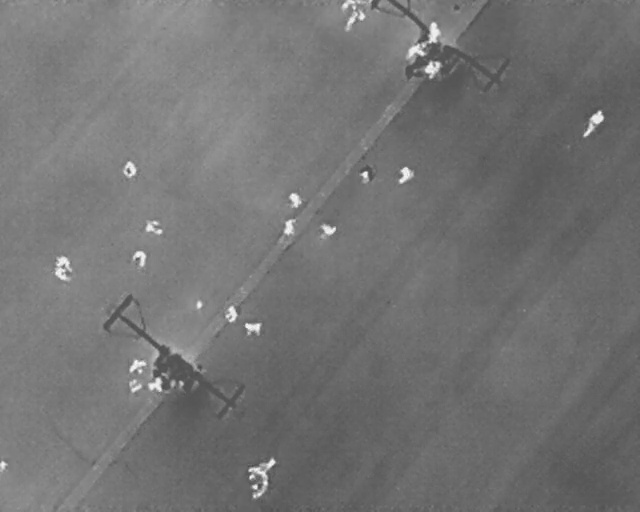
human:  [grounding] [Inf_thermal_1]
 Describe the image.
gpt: In the satellite image, there is  <ref>7 medium person </ref> <box>[[62, 32, 64, 35, 2], [55, 32, 58, 35, 2], [50, 43, 52, 46, 2], [44, 37, 47, 40, 2], [43, 42, 46, 45, 2], [34, 59, 37, 62, 2], [38, 62, 40, 65, 2]]</box> located at center,  <ref>1 large person </ref> <box>[[90, 22, 95, 25, 29]]</box> located at top right,  <ref>4 medium person </ref> <box>[[65, 12, 69, 15, 2], [65, 4, 69, 7, 2], [63, 8, 65, 12, 156], [53, 0, 55, 2, 2]]</box> located at top,  <ref>1 large person </ref> <box>[[52, 2, 57, 5, 28]]</box> located at top,  <ref>4 medium person </ref> <box>[[18, 31, 21, 34, 2], [22, 42, 25, 46, 2], [20, 49, 22, 52, 2], [8, 51, 10, 55, 2]]</box> located at left,  <ref>1 large person </ref> <box>[[8, 49, 11, 53, 2]]</box> located at left,  <ref>3 medium person </ref> <box>[[20, 69, 22, 73, 2], [22, 73, 25, 76, 2], [20, 73, 22, 77, 2]]</box> located at bottom left,  <ref>2 large person </ref> <box>[[39, 88, 42, 94, 2], [38, 93, 41, 97, 2]]</box> located at bottom,  <ref>1 small person </ref> <box>[[0, 90, 1, 91, 2]]</box> located at bottom left.